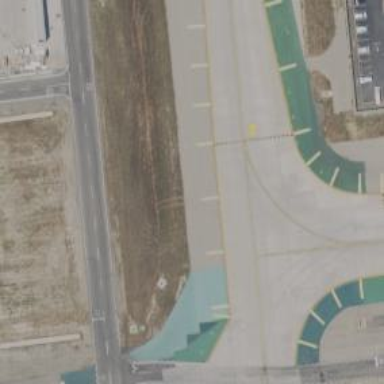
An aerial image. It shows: View of taxiway at the airport.